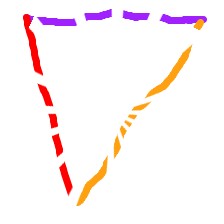
Shape: triangle